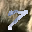
Label: 7